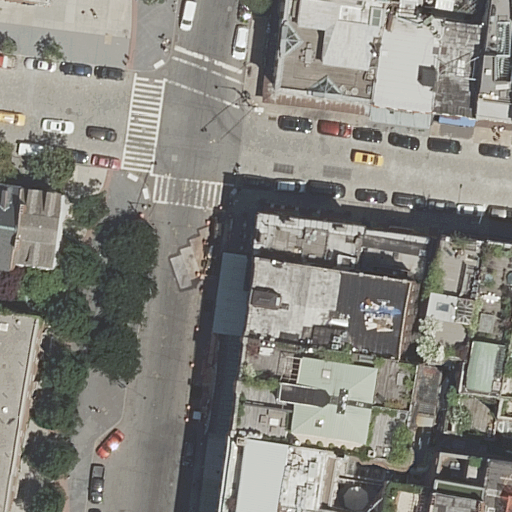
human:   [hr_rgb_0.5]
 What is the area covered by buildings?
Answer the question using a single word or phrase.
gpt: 4047m2

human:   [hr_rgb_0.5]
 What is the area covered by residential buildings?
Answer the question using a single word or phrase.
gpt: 4047m2

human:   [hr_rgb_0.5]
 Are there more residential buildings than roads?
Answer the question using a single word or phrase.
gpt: yes

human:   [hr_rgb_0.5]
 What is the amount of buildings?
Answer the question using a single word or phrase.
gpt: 21

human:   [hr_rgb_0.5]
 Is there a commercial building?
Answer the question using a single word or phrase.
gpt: no

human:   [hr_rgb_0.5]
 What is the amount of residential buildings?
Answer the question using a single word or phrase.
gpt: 21

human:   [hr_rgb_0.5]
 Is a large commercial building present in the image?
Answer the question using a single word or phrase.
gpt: no

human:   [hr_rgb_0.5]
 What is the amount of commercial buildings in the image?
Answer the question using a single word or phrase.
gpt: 0

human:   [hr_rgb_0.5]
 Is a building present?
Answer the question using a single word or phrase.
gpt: yes

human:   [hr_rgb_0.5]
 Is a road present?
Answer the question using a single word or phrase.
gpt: yes

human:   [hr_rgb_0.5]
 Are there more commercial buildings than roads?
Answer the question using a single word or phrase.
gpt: no

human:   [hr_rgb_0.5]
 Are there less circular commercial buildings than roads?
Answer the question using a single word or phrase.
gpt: yes

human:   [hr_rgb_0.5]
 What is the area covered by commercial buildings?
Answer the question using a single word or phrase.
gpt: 0m2

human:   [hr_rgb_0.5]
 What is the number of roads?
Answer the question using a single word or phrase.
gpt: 3

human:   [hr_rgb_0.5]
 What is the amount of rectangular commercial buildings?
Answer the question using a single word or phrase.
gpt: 0

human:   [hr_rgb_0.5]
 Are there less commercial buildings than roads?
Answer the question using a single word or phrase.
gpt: yes

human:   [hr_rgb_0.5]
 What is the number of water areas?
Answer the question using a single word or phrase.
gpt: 0

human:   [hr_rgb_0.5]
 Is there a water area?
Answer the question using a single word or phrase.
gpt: no

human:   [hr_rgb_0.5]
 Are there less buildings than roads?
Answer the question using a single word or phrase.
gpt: no

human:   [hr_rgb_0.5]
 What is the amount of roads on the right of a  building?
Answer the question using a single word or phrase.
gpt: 2

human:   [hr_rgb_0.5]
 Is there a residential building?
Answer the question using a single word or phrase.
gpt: yes

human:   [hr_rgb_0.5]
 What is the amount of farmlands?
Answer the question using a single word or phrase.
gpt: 0

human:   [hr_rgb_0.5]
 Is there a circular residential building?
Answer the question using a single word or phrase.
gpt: no

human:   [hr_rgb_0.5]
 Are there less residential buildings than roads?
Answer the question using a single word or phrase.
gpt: no

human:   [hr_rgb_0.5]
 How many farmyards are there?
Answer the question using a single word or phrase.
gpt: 0

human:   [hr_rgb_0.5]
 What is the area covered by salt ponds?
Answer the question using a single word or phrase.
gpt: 0m2

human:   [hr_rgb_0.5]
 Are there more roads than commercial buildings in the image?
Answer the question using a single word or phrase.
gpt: yes

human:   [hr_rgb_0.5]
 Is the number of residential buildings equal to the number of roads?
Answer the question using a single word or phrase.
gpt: no

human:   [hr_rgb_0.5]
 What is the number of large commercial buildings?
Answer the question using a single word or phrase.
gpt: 0

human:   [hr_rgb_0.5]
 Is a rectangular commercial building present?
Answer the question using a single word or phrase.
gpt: no

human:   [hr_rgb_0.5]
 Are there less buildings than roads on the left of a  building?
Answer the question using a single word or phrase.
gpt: no

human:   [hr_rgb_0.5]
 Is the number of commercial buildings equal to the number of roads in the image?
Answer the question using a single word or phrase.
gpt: no

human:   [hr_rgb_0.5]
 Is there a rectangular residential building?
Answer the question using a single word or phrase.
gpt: yes

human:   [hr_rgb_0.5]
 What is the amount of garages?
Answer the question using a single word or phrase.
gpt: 0

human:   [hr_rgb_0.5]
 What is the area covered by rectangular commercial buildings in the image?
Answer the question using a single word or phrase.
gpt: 0m2

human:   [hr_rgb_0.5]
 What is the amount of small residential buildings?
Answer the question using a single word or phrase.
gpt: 7

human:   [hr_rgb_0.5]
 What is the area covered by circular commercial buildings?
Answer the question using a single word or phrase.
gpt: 0m2

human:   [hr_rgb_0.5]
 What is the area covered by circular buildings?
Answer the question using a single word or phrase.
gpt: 0m2

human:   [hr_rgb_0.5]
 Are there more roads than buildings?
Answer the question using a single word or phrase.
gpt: no

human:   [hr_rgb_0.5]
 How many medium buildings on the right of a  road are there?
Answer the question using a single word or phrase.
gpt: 11

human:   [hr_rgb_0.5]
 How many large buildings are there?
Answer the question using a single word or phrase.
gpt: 1

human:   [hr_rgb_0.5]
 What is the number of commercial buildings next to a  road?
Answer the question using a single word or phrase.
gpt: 0

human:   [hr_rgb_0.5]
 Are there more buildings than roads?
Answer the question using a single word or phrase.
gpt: yes

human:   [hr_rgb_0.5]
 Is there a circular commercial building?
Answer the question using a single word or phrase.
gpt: no

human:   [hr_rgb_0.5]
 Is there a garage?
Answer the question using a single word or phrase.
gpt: no

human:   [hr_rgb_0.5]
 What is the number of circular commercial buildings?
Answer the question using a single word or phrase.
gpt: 0

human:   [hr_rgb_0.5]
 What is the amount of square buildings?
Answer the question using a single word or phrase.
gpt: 0

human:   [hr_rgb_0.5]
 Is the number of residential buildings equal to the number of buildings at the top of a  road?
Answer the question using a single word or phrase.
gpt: no

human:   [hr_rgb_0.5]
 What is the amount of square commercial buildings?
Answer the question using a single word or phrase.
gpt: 0

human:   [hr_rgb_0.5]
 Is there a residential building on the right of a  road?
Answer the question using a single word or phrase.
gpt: yes

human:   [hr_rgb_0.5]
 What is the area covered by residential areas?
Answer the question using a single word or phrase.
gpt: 0m2

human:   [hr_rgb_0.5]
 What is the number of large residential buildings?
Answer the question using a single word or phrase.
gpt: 1

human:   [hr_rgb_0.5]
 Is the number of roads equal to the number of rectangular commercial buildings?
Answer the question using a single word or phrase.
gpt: no

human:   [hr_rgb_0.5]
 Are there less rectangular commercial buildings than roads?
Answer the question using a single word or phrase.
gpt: yes

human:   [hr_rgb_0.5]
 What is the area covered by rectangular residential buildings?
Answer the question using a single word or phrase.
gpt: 3407m2

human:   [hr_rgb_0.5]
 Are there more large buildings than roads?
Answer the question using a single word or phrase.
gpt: no

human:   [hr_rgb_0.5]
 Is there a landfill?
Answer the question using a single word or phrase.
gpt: no

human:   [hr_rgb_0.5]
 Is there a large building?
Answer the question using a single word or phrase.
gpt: yes

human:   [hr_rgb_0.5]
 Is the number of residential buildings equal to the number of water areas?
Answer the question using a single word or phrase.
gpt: no

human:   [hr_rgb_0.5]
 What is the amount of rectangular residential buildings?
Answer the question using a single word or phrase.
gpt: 18

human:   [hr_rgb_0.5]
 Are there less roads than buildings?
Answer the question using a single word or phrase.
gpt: yes

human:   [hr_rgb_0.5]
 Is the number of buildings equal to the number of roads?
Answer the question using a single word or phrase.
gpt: no

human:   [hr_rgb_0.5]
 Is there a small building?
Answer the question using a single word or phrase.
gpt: yes

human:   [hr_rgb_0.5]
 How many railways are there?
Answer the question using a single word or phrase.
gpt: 0